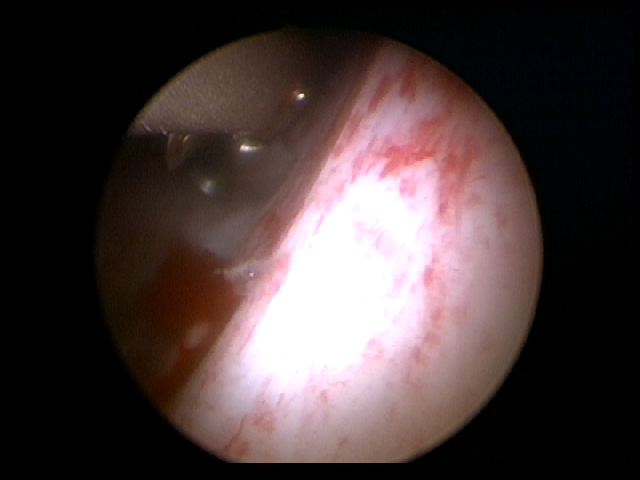
Modality: WLC
Class: Non-malignant
Subclass: BenignNOS
Lesion: L2
Morphology: Non-papillary
Bladder cancer association: No